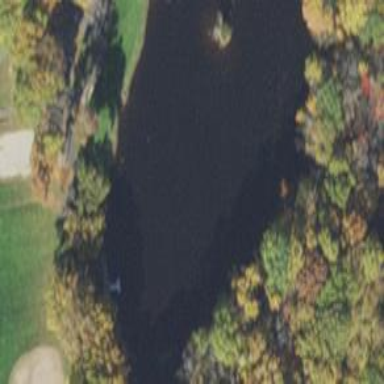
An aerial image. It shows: Peaceful pond surrounded by nature.